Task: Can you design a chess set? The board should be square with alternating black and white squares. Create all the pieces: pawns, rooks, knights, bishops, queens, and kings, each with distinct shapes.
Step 1628:
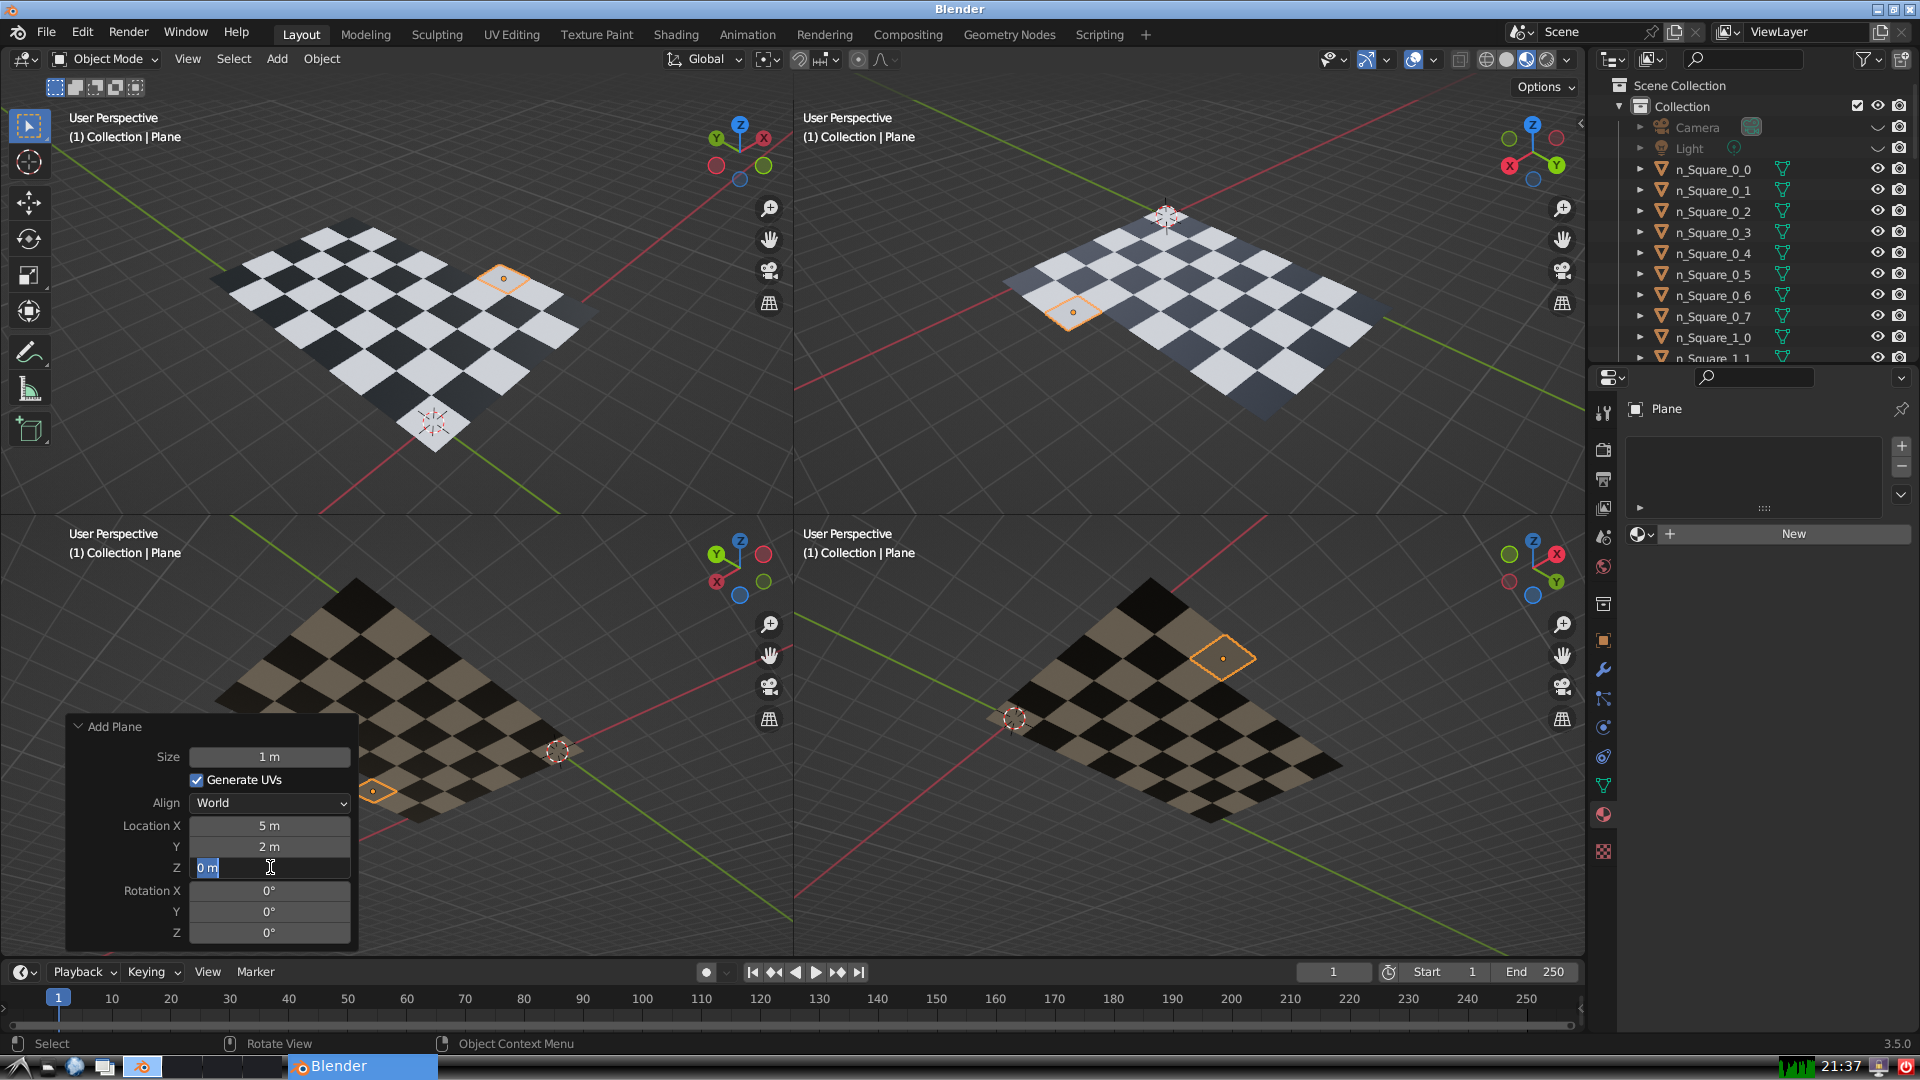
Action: input_text: 0.0